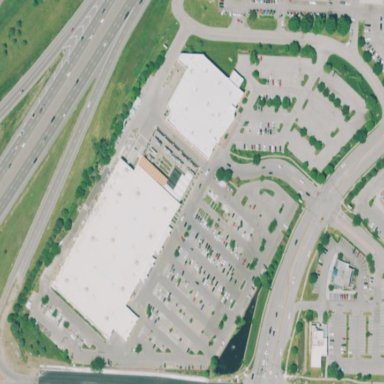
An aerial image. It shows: Retail area.